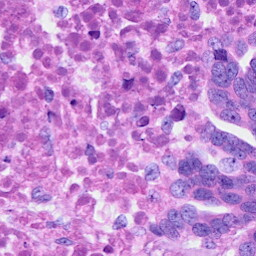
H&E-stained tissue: Ovarian